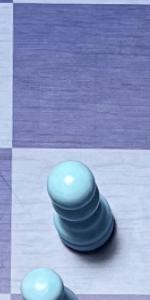
Label: Pawn_White